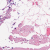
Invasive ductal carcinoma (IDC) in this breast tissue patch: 0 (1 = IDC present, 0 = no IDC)